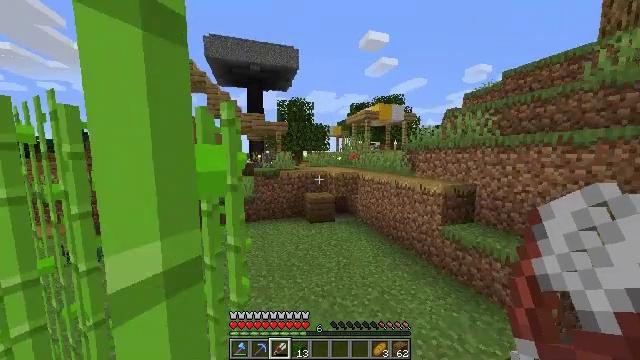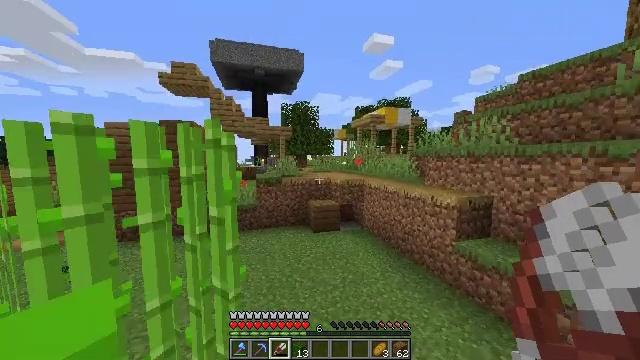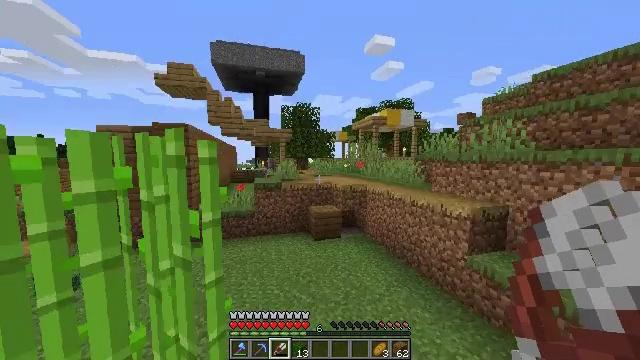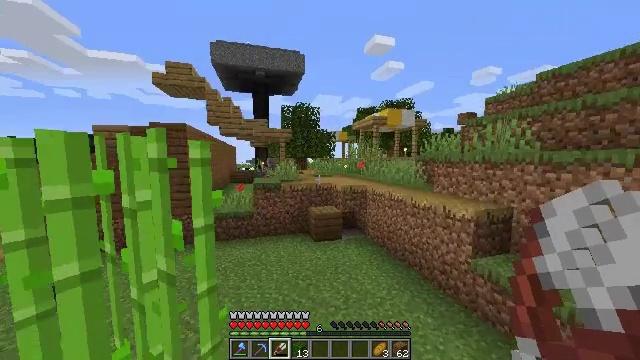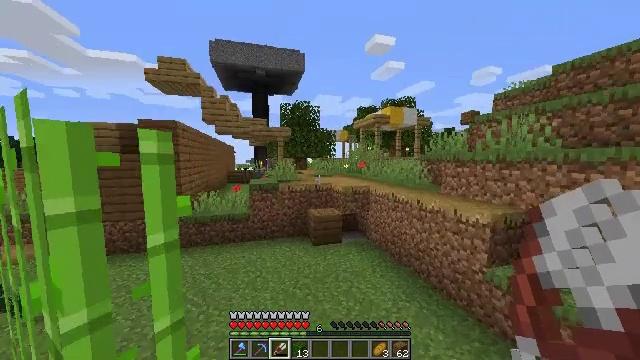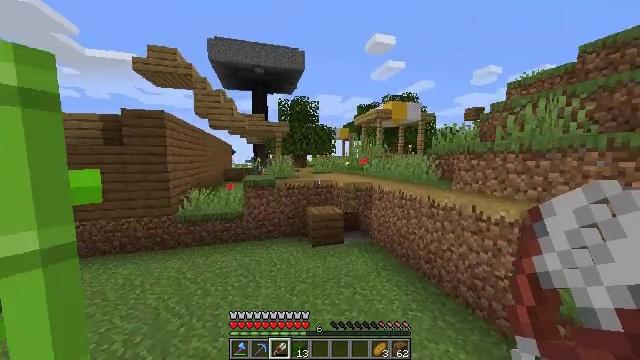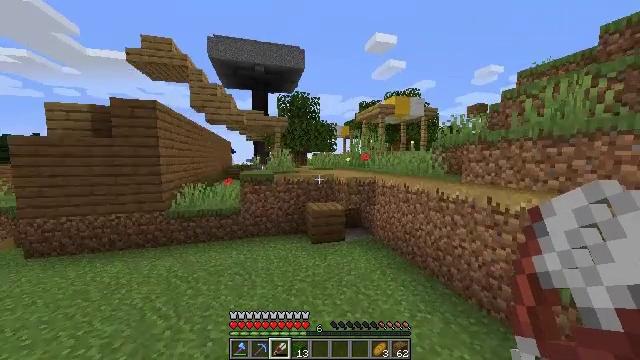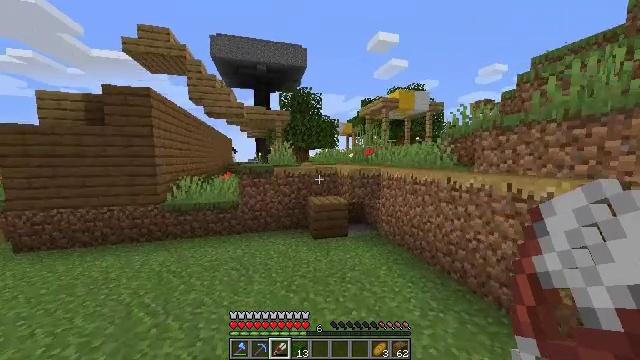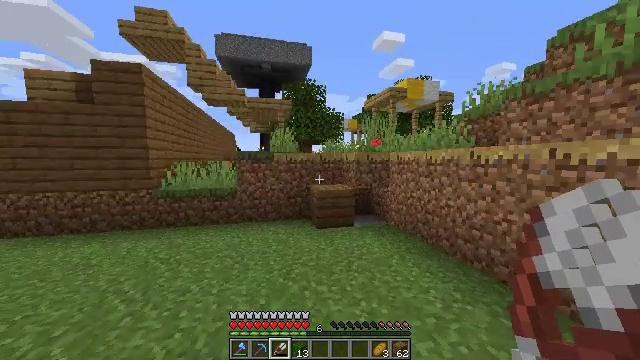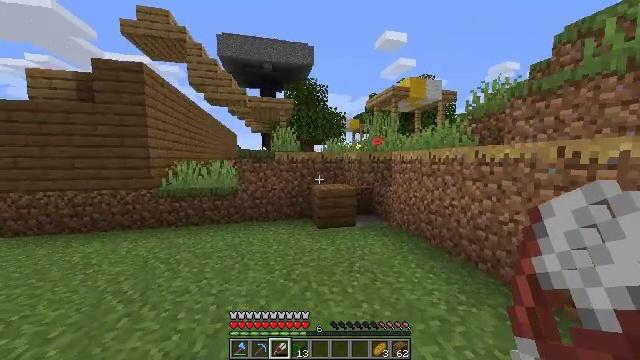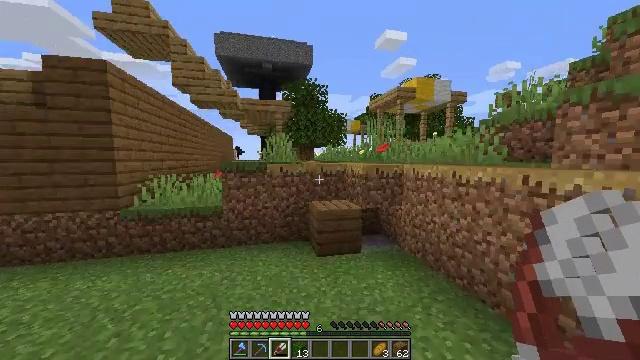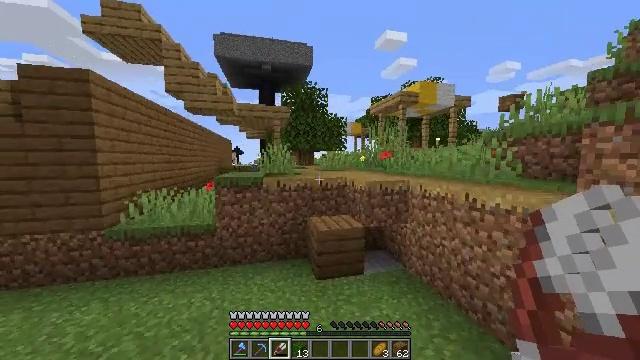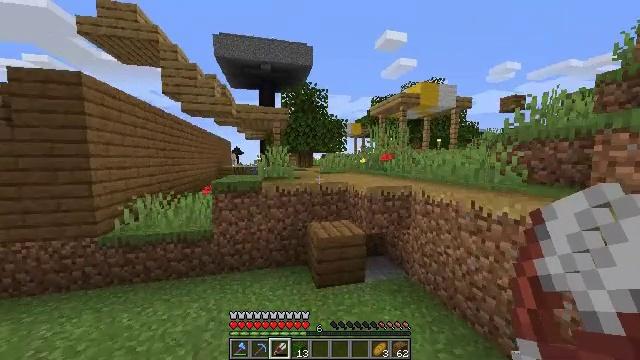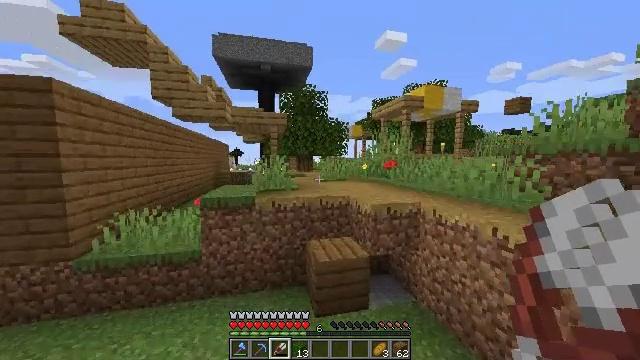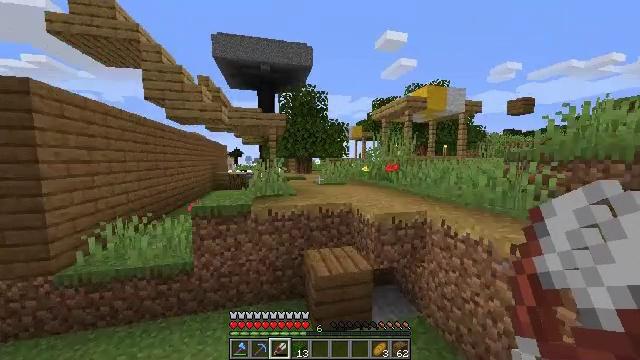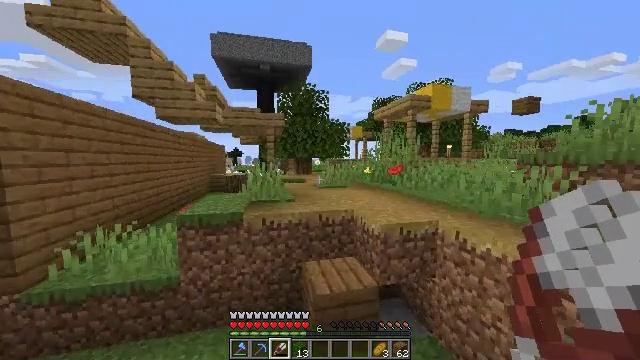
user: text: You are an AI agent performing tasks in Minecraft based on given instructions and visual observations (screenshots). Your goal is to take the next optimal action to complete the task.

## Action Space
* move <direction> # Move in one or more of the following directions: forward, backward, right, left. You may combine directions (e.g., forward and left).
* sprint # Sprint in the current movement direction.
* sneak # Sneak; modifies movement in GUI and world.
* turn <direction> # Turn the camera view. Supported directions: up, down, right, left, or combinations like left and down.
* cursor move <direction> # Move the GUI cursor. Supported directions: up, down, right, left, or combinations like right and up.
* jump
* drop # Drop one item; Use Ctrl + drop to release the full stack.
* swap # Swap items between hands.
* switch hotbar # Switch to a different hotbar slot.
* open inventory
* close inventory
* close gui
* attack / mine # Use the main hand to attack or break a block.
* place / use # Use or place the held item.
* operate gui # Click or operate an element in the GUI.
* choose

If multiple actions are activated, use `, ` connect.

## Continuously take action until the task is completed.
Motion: motion action
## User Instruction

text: Gather oak leaves by attacking.
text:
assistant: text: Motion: move forward, sprint, turn left, jump
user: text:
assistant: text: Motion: move forward, sprint, jump
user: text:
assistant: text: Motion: move forward, sprint, jump
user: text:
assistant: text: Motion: move forward, sprint, jump
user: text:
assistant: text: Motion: move forward, sprint, jump
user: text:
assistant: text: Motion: move forward, sprint, jump
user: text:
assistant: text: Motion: move forward, sprint, jump
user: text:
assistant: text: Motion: move forward, sprint, turn left, jump
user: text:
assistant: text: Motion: move forward, sprint, jump
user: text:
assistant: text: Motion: move forward, sprint, jump
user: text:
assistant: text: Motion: move forward, sprint, jump
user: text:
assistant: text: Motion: move forward, sprint, jump
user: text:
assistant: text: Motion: move forward, sprint, jump
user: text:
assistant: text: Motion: move forward, sprint, jump
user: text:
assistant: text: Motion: move forward, sprint, jump
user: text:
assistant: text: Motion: move forward, sprint, jump
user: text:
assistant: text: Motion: move forward, sprint, turn left, jump
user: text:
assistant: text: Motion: move forward, sprint, turn left, jump
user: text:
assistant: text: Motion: move forward, sprint, turn left, jump
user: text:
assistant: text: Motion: move forward, sprint, jump
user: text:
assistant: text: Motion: move forward, sprint, jump
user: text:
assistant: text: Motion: move forward, sprint, jump
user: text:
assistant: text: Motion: move forward, sprint, jump
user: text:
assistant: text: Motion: move forward, sprint, jump
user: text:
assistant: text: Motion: move forward, sprint, jump
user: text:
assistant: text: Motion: move forward, sprint, jump
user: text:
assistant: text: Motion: move forward, sprint, jump
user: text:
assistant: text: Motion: move forward, sprint, jump
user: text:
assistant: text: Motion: move forward, sprint, jump
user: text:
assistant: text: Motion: move forward, sprint, jump